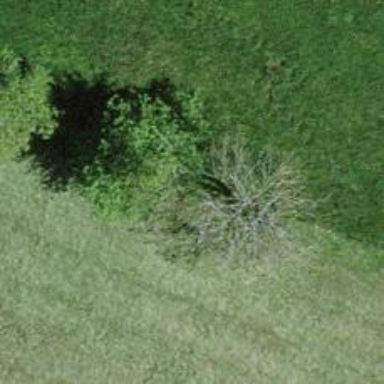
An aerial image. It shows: Beautiful tree in nature.